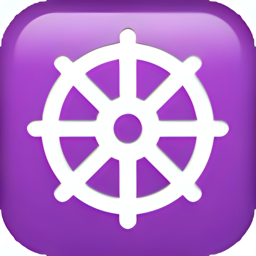
Name: wheel of dharma
Emoji: ☸
Group: Symbols
Sub-group: religion